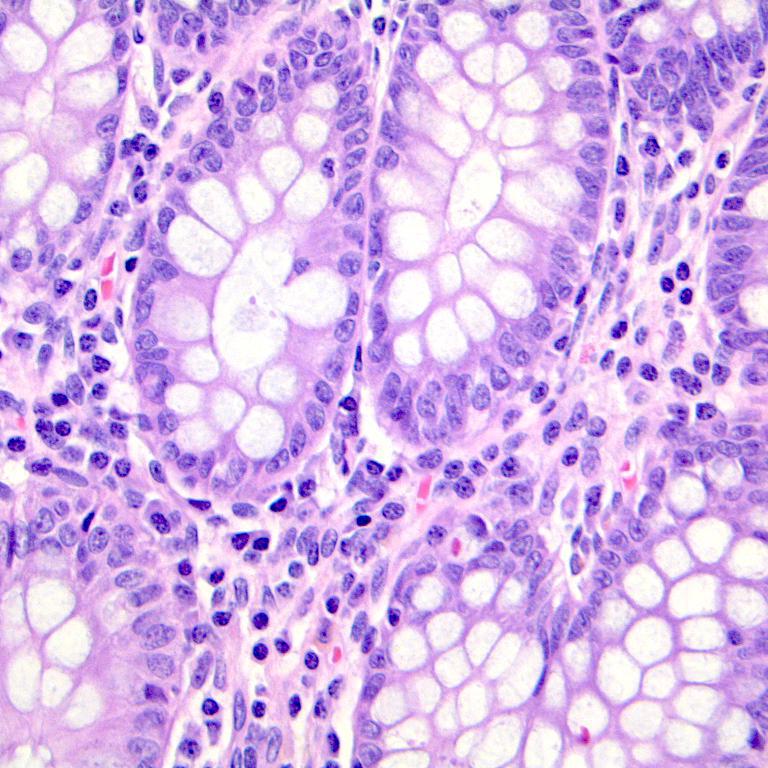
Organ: colon
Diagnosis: benign